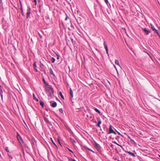
Tumor epithelial tissue: no
Tumor-associated stroma tissue: yes
Normal tissue: no